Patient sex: F
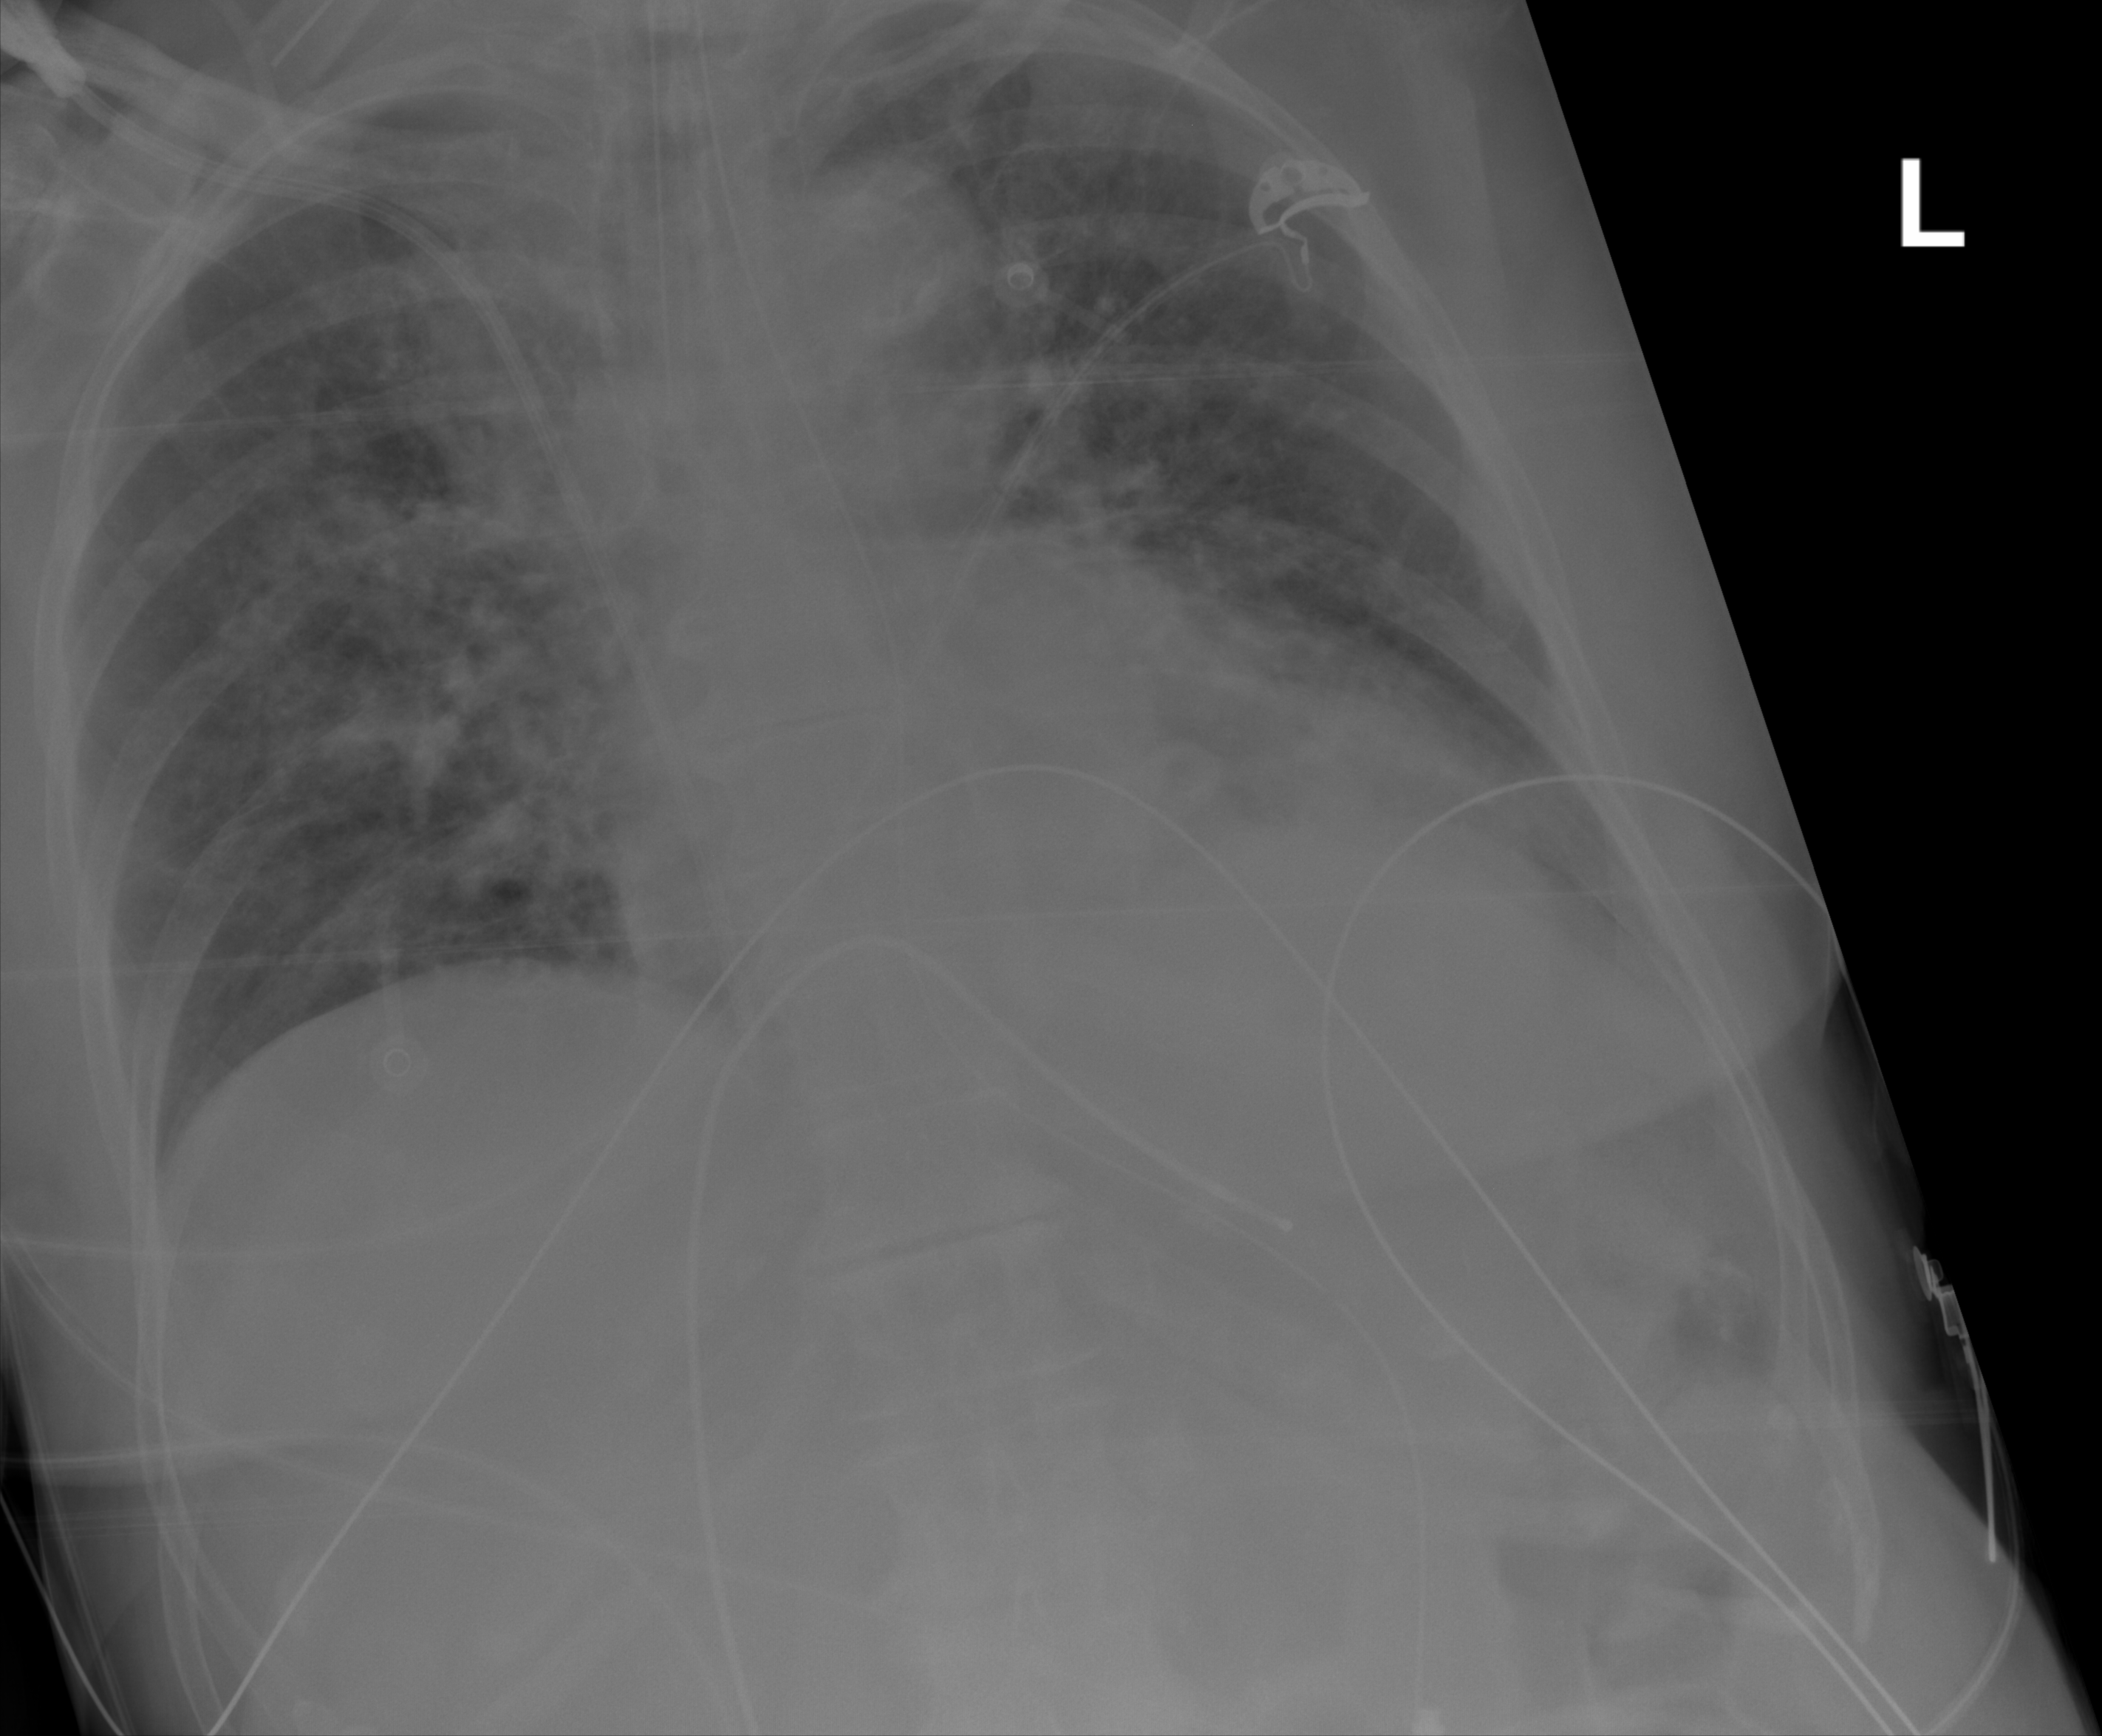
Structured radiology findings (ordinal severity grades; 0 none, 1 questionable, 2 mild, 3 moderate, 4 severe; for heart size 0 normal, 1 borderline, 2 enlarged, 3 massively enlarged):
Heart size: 0
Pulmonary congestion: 3
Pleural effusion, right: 0
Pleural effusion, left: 0
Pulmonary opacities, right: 2
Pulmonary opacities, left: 2
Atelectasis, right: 0
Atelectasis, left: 0